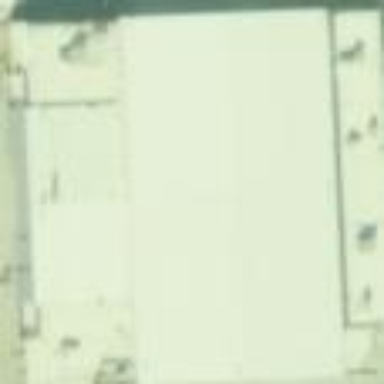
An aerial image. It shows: Hangar.